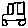
Label: car